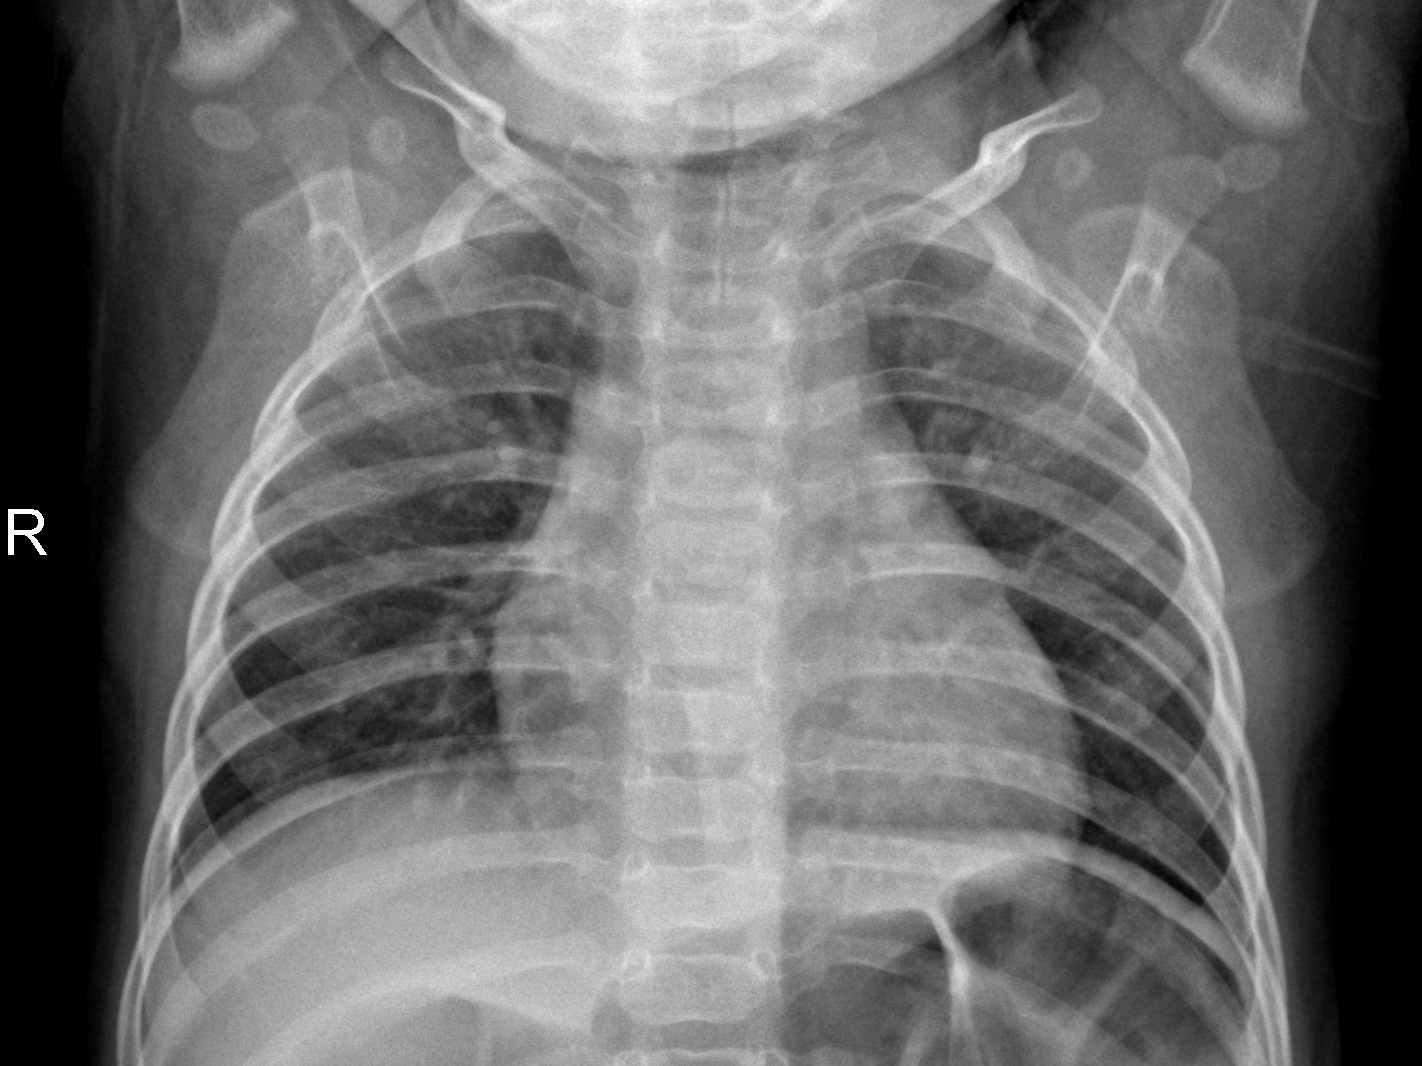
Diagnosis: NORMAL